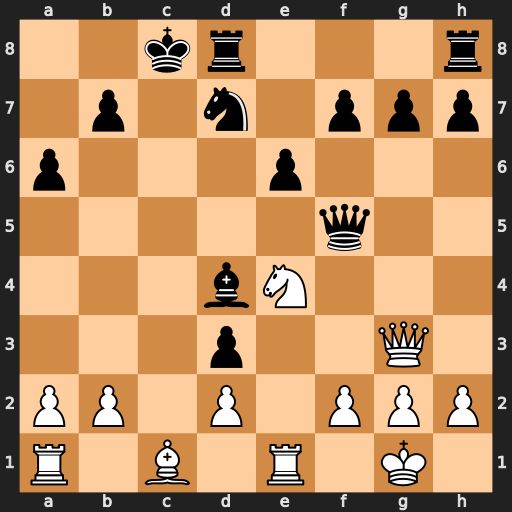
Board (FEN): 2kr3r/1p1n1ppp/p3p3/5q2/3bN3/3p2Q1/PP1P1PPP/R1B1R1K1
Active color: w
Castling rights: -
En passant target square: -
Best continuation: Nd6+ Kb8 Nxf5+